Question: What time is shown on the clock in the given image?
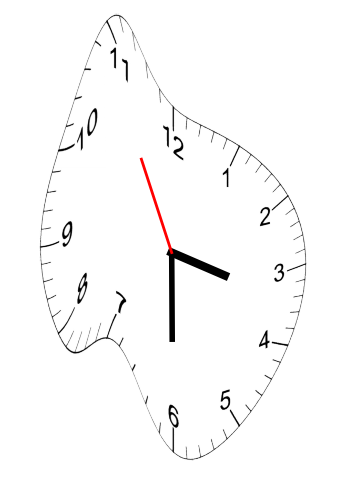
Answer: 03:29:55